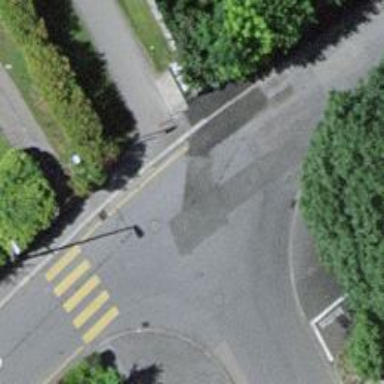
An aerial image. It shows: Residential road with asphalt surface and sidewalks on both sides.